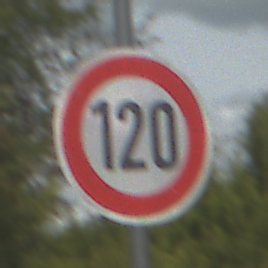
Verkehrszeichen: Geschwindigkeit120
Umgebung: Outdoor, Suburban
Tageszeit: Midday
Wetter: PartlyCloudy
Licht: Natural
Jahreszeit: Summer
Kontrast: HighContrast